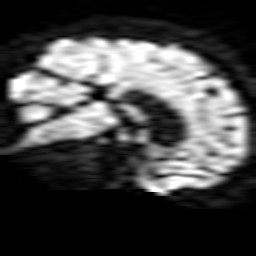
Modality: TRACE
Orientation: sagittal
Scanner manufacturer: philips
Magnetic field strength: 1.5 T
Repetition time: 3.111 s
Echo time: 0.06113 s